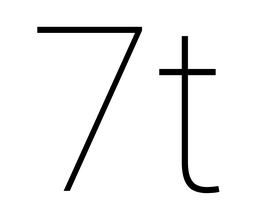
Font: Roboto_Thin